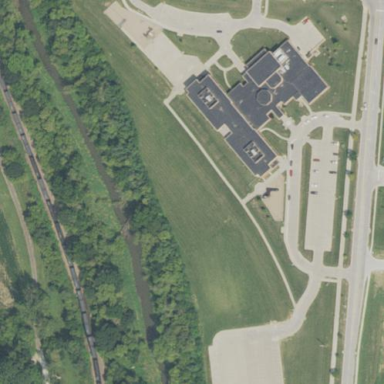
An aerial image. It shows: School.